Field crop: maize
Growth stage: 2
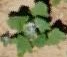
Species: chenopodium